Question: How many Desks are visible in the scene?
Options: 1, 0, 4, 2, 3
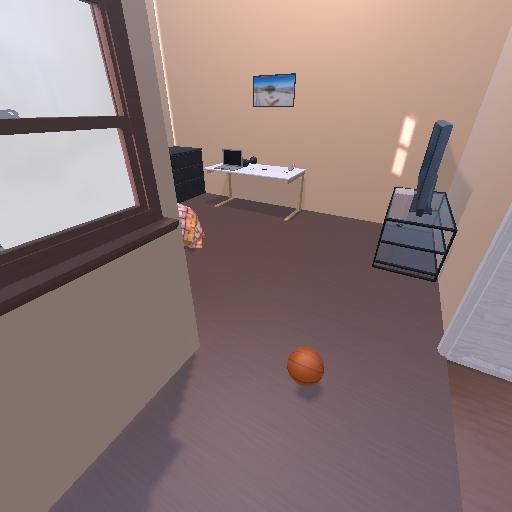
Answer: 1